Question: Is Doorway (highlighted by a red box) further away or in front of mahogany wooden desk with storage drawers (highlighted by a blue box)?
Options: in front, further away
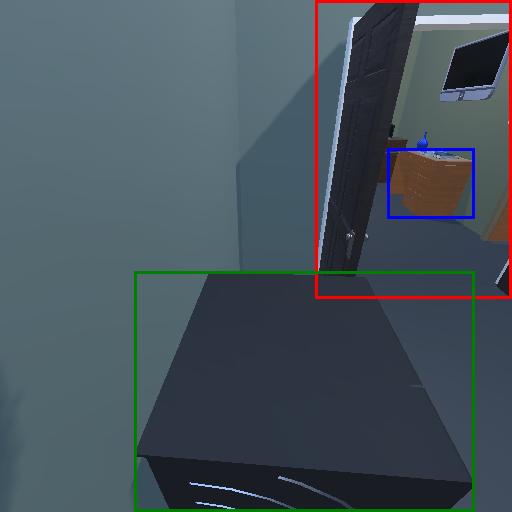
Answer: in front